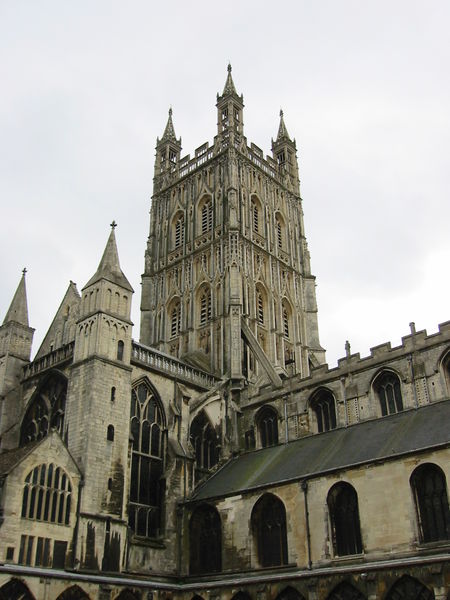
Titel: Kathedrale von Gloucester
Standort: Gloucester, Kathedrale (EU - GB)
Schlagwörter: kirchturm, fenster, frankreich, grau, dach, gebäude, hochformat, stein, brüstung, kirche, spitzen, england, gotik, turm, bogen, fassade, giebel, mauer, farbe, rundbogen, seitenansicht, zinnen, foto, fotografie, bögen, glockenturm, kreuz, türmchen, türme, balustrade, dom, münster, kathedrale, mittelschiff, kreuze, sandstein, seitenschiff, spitzbogen, spitzbögen, chor, klassisch, campanile, seitenschiffe, spitzdach, stützpfeiler, kirchenfenster, aachen, spitzturm, lime stone